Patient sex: M
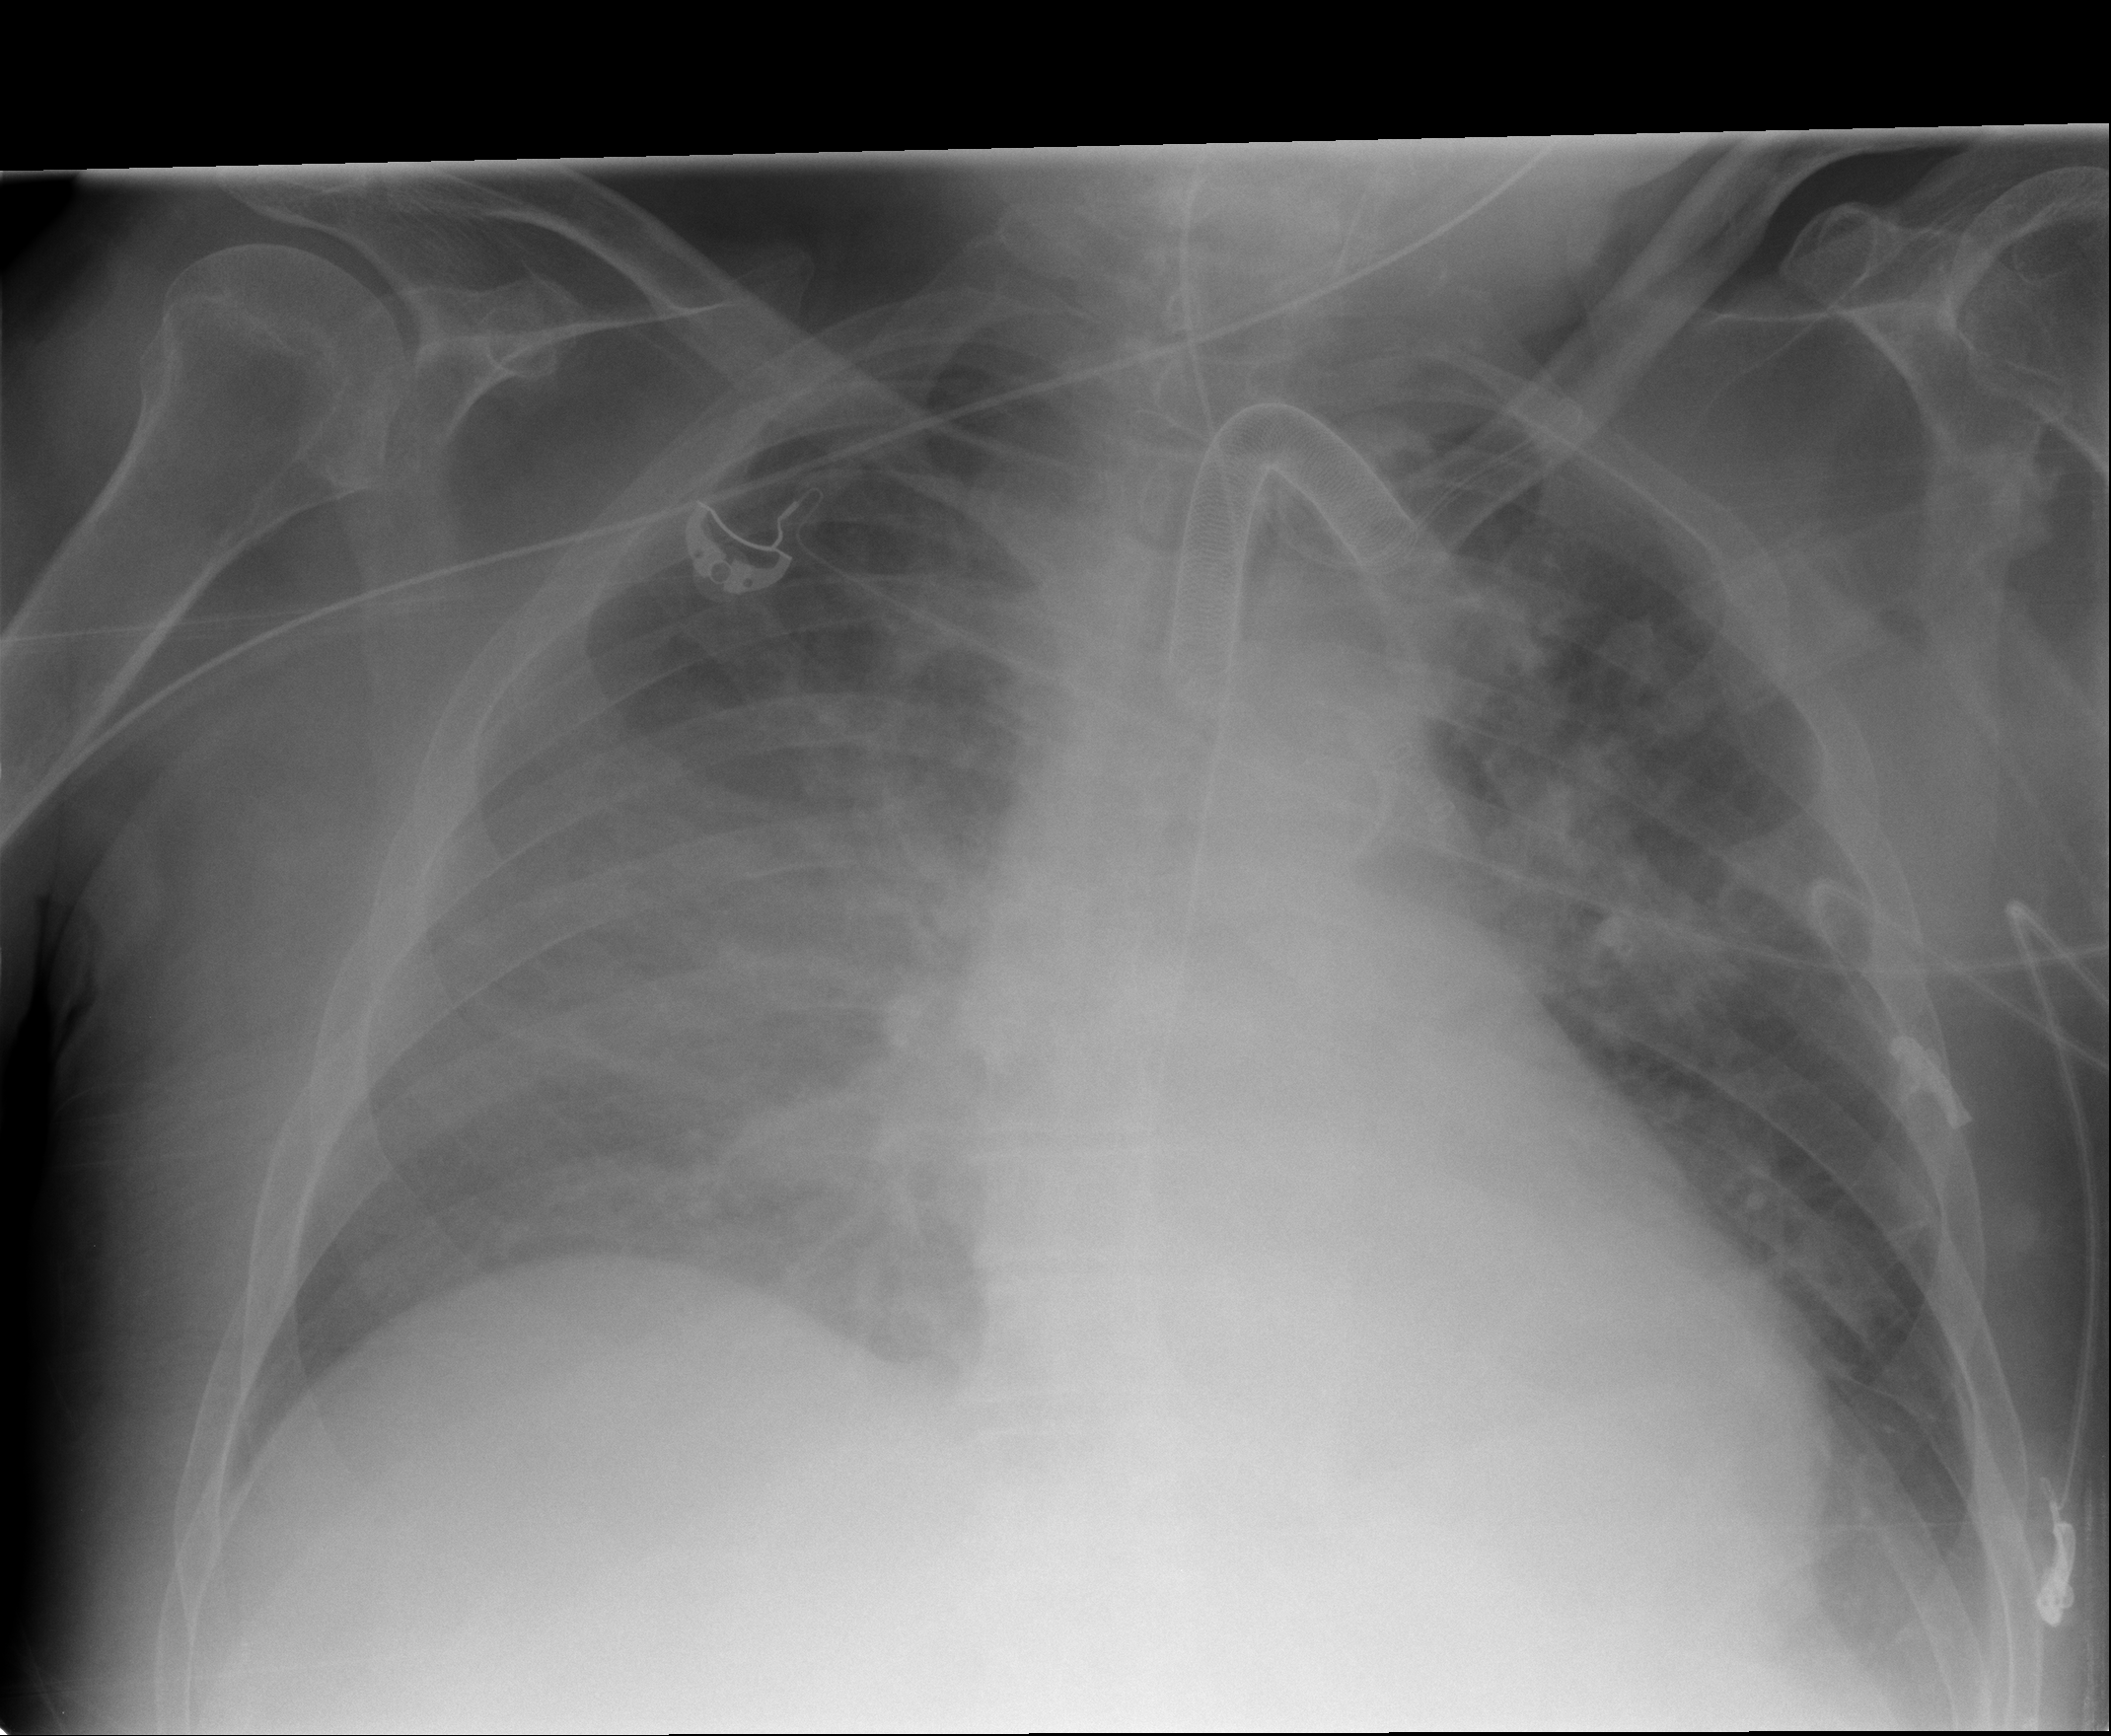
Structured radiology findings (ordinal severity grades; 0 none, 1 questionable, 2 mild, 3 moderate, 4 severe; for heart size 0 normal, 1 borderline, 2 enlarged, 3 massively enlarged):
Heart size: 2
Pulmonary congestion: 2
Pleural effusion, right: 3
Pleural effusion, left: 2
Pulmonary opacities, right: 0
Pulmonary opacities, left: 0
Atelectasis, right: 3
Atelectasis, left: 2